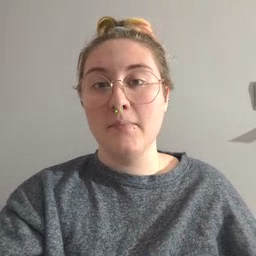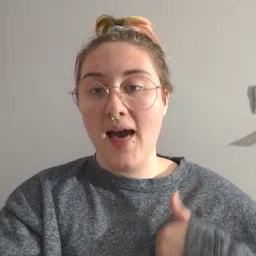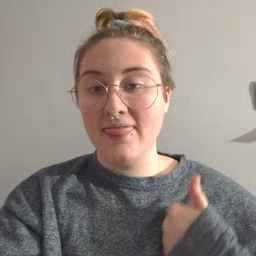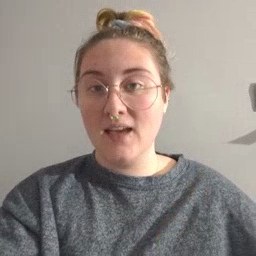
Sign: bath